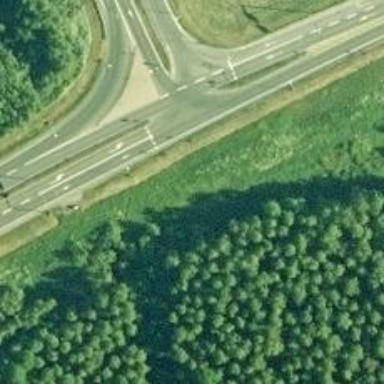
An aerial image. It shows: Motorway link with embankment.